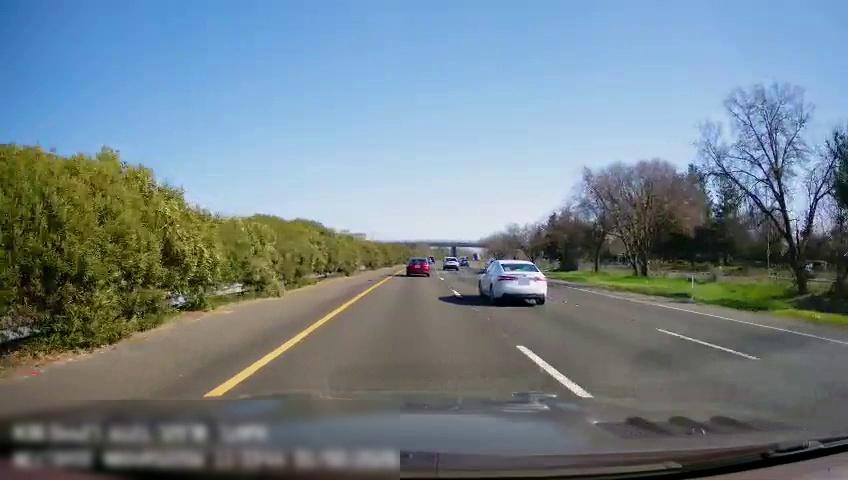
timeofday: Day
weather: Sunny
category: Drivable Space
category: Vehicles | Car
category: Vehicles | Car
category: Vehicles | Car
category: Lanes | Current Lane
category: Lanes | Current Lane
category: Lanes | Alternate Lane
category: Lanes | Alternate Lane